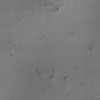
Label: not_dusty